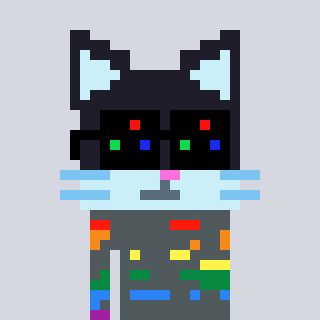
a pixel art character with square black sunglasses, a cat-shaped head and a foggrey-colored body on a cool background